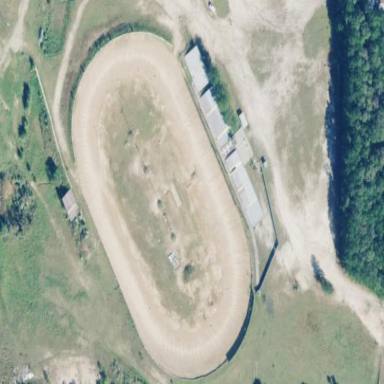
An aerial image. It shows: Raceway for motor sports.